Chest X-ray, PA view. Patient: 64 years old, sex M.
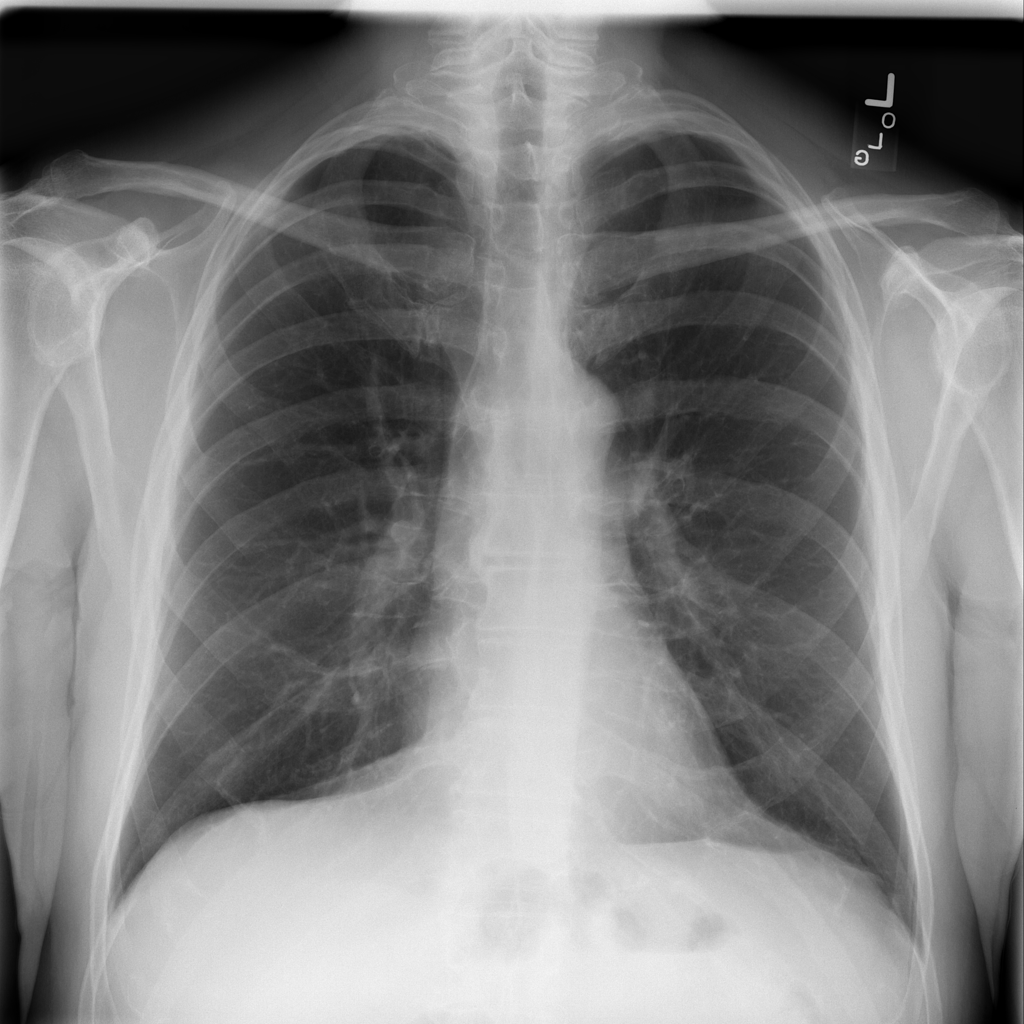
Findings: Emphysema